Interaction volume radius: 5 \u00c5
Interaction volume height: 45 \u00c5
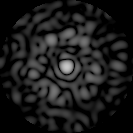
Disorder parameter: 0.8388